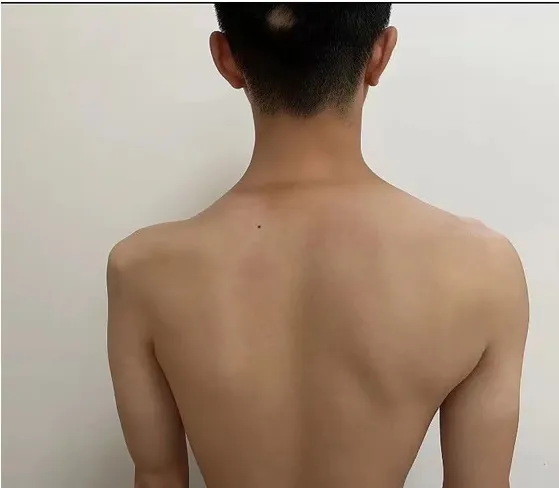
The muscle profile of the patient.
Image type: medical_photograph (skin_photograph)